Question: I have got a table containing several foreignkey attributes going to the 'Users' table from the Identity Provider 2.0.
'''
[ForeignKey("IsApprovedBy")]
public ApplicationUser IsApprovedByUser { get; set; }
public string IsApprovedBy { get; set; }
'''
This is not the issue on itself while I know that normalizing this should make it so that I do not nead this foreignkey.
The issue I do have is that when I get the data and return it to my frontend, Entity framework calls the database 3 times just to fill in these ApplicationUsers rather than doing it on my call.
'''
Db.Contractors.Include(x => x.IsApprovedByUser)
'''
Why does he call the database to get this specific data (all other data is already loaded) when returning my values and not while executing my query as such?
Thanks in advance for this.
Trace capture:
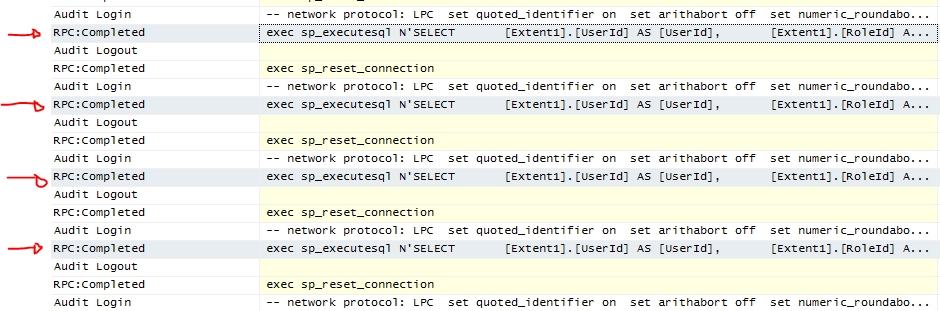
Answer: This is an issue with Lazy Loading coming form DbContext, not from Identity. By default Identity does not include child objects when you load 'ApplicationUser' or 'ApplicationRole'.
If you turn off lazy loading, issue with multiple requests to DB will go away, but you will have nulls for child objects of 'ApplicationUser'. You are better off with lazy loading disabled if you care about number of DB requests and DB-performance. But you'll have to work around loading of child objects separately.